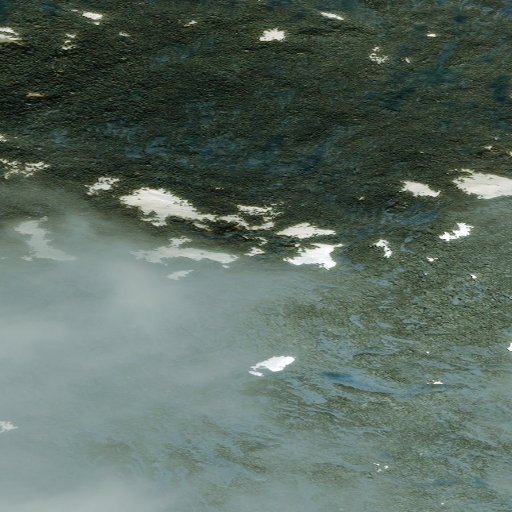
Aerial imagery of mountain in Alaska named Porcupine Dome containing only unknown